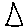
Label: triangle